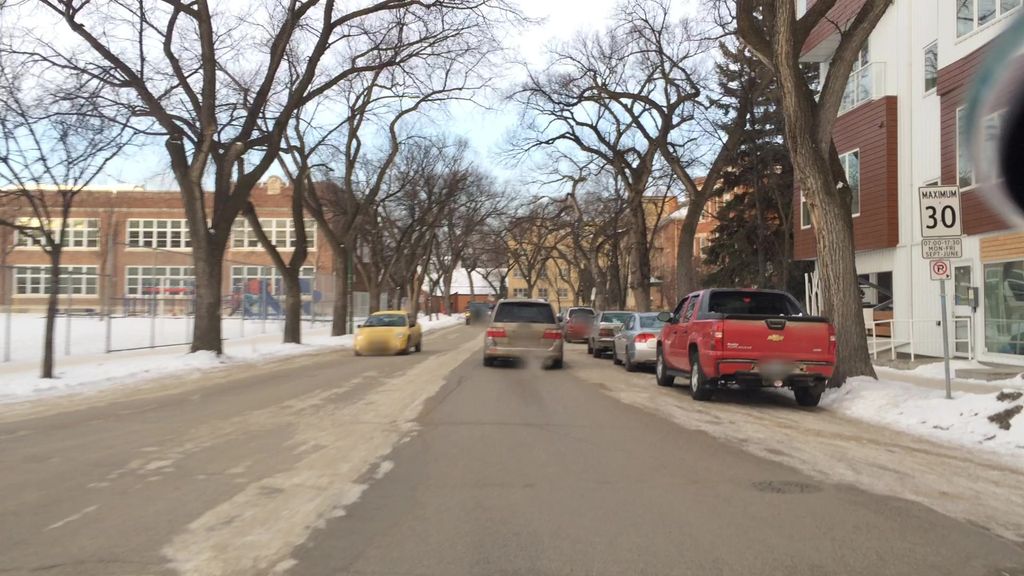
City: winnipeg